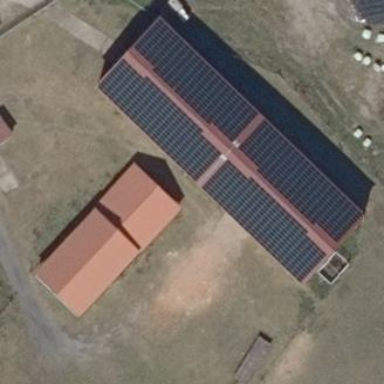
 generating electricity through photovoltaic methods."